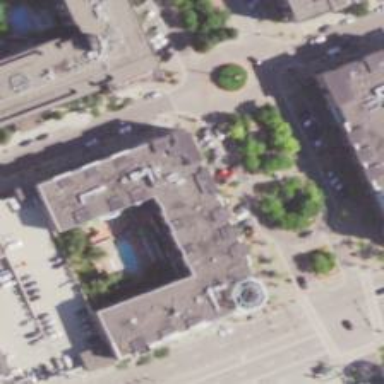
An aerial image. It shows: Healthcare clinic.